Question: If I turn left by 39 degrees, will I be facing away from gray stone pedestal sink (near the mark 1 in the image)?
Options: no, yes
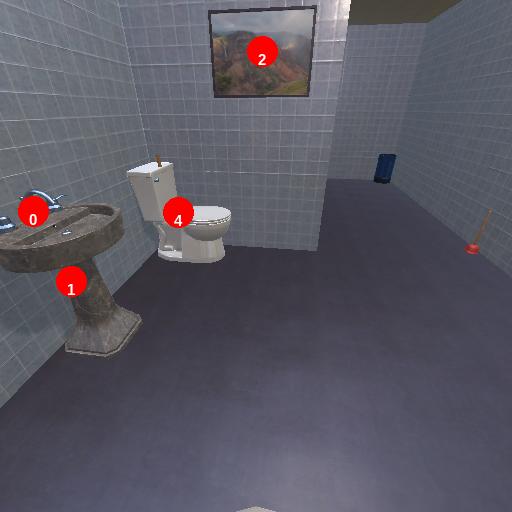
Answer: no